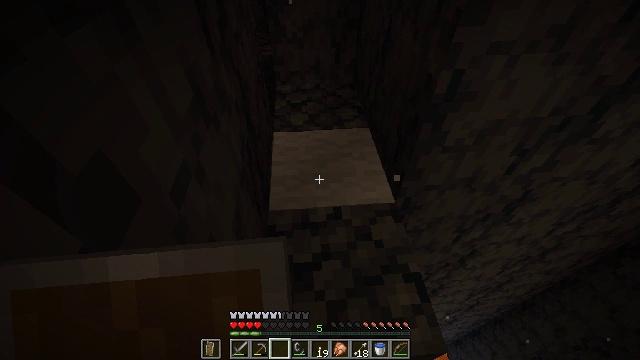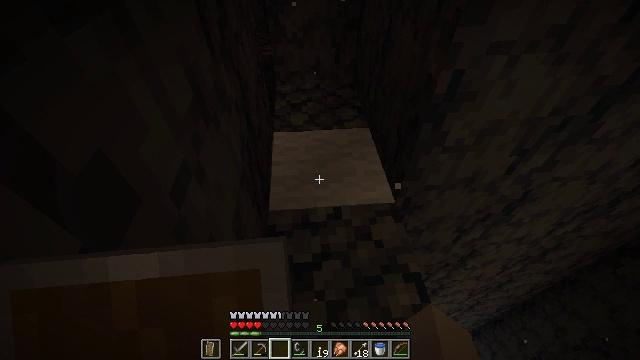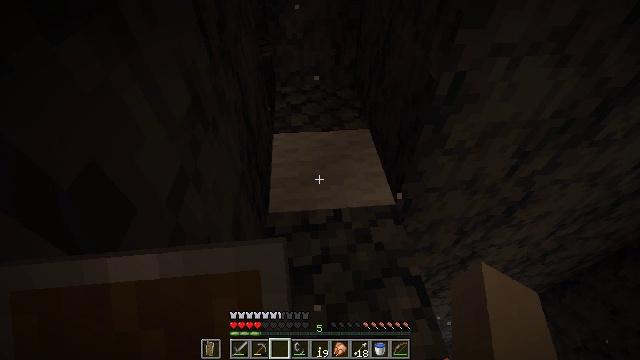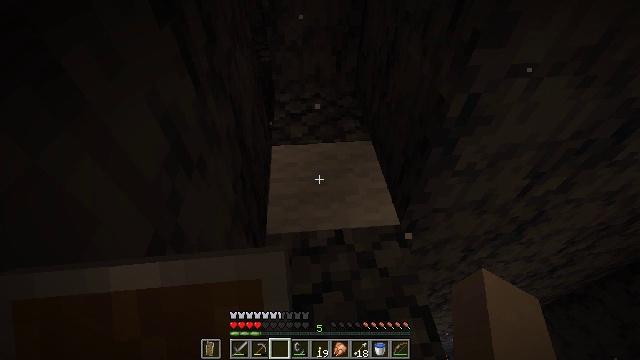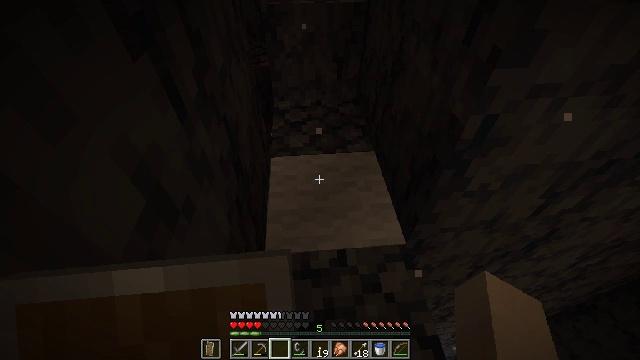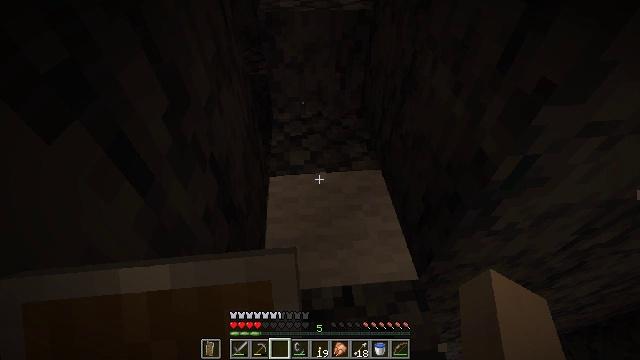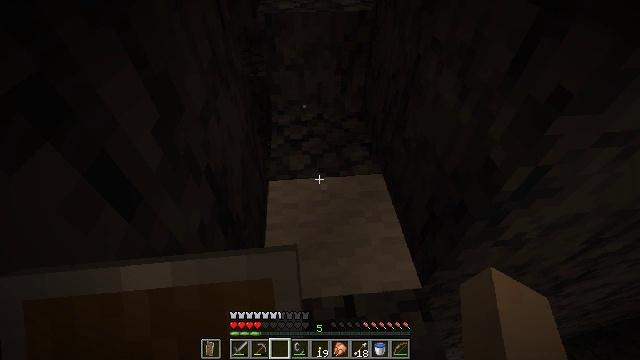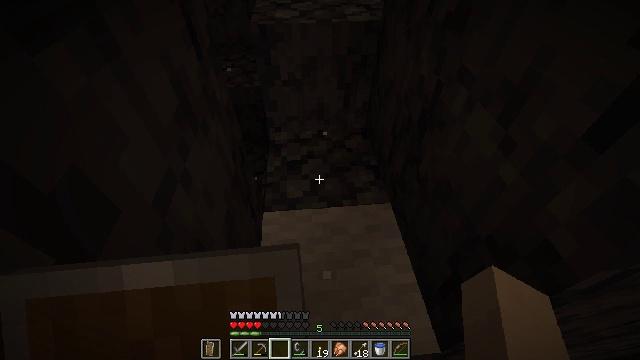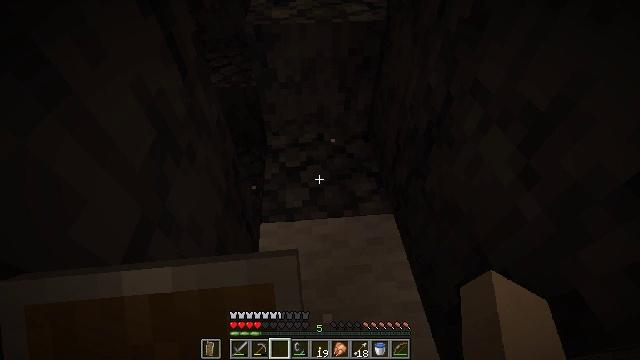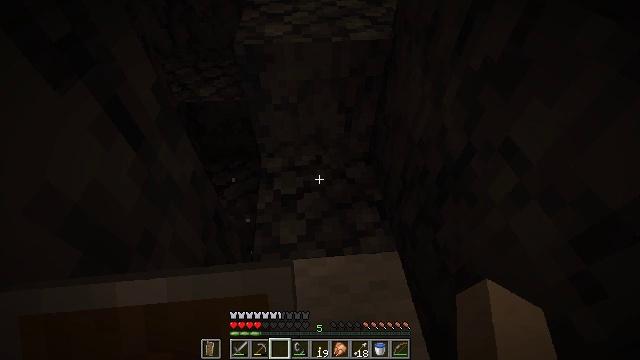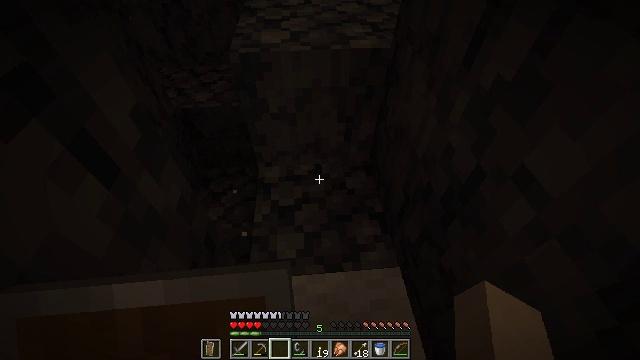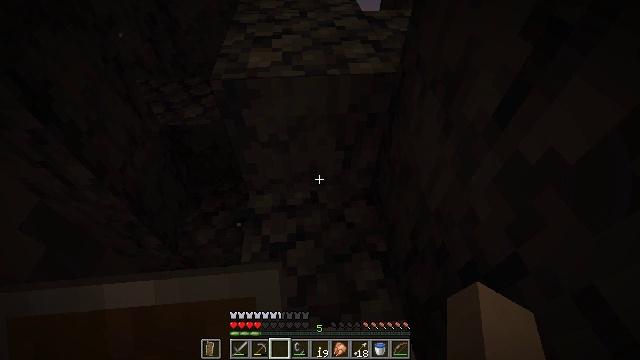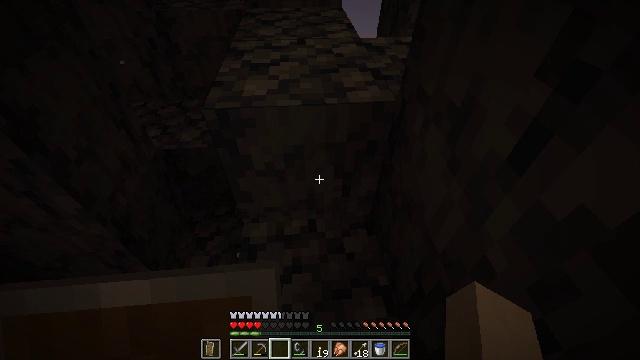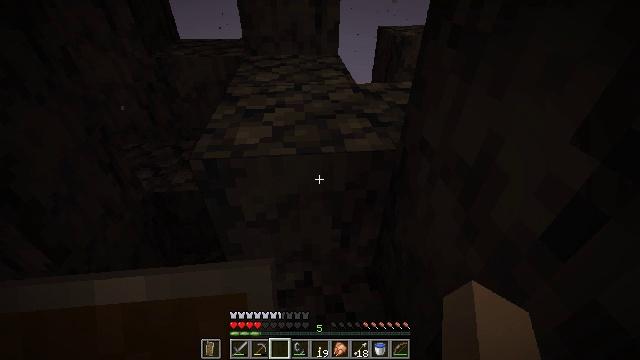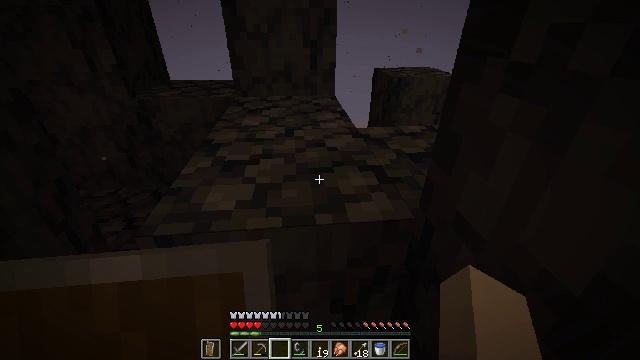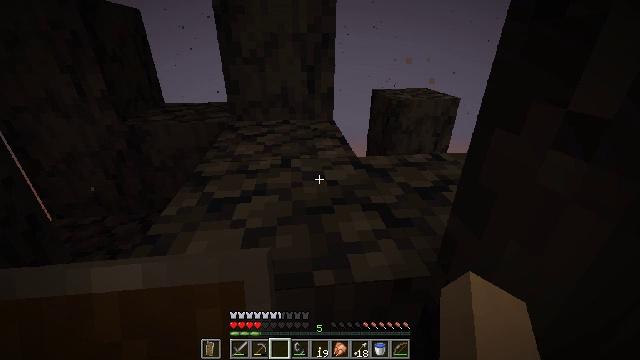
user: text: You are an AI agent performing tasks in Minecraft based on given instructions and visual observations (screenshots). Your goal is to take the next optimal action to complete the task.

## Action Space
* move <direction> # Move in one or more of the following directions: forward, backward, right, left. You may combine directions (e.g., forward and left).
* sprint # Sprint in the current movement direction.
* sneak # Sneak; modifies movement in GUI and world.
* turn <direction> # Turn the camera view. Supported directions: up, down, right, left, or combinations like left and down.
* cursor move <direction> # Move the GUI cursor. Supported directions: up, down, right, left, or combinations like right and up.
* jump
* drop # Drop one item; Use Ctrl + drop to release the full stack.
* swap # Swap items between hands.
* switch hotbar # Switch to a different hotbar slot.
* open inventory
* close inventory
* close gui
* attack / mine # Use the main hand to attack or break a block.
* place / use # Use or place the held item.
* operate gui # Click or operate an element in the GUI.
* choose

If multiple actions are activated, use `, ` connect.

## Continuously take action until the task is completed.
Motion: motion action
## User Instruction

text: Collect basalt for building.
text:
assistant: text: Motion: no_op
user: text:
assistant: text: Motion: move forward
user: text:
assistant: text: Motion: move forward
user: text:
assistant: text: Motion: move forward
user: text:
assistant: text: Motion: move forward
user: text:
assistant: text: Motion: move forward
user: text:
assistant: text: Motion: move forward
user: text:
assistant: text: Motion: move forward, turn down
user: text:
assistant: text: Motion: move forward
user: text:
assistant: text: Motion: move forward
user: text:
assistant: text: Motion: move forward
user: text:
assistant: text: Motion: move forward, turn up
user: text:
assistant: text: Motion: move forward, turn up
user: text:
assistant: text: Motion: move forward, turn up
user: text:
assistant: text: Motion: move forward, turn up
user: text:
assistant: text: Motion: move forward
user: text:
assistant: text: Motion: move forward
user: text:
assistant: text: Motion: move forward, jump
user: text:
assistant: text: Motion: move forward, jump
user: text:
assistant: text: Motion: move forward, jump
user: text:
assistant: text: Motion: move forward, jump
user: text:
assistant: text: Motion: jump
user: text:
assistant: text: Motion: no_op
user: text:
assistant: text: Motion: no_op
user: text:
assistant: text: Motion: no_op
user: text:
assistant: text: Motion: no_op
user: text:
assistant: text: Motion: no_op
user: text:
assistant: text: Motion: turn left
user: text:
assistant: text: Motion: turn left and up
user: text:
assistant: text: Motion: turn left and up